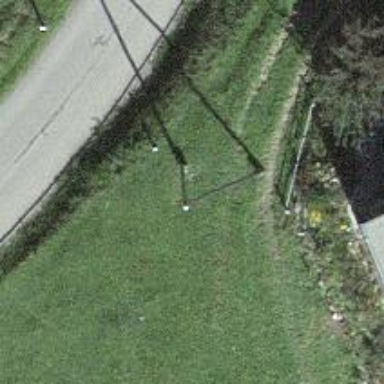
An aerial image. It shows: Power pole.